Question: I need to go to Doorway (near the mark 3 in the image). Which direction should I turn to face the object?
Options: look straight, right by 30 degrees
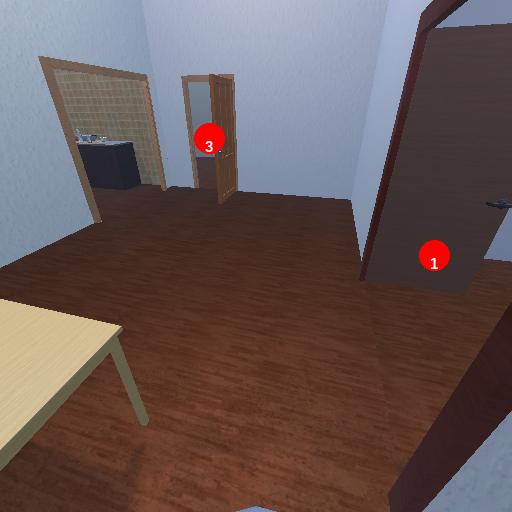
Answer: look straight